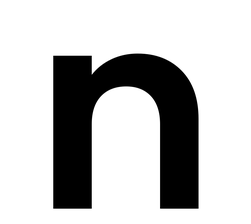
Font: Poppins-SemiBold